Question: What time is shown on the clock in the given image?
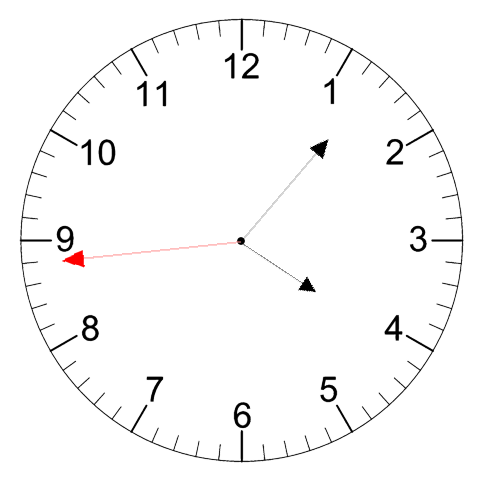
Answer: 04:06:44